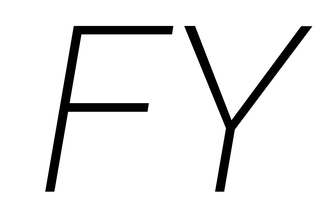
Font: Roboto-Italic_ExtraLight_Italic